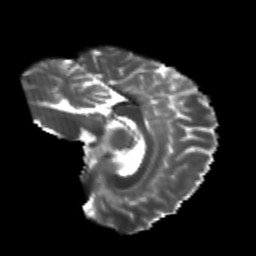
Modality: T2w
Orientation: sagittal
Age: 25
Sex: female
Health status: healthy
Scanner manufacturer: philips
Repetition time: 7.389 s
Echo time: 0.08599 s